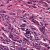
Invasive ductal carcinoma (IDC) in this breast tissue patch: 0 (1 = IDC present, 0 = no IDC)